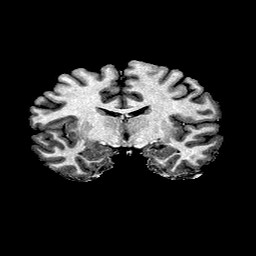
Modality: T1w
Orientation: sagittal
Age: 23
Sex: female
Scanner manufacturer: ge
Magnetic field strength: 3 T
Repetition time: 7.66 s
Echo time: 0.003476 s